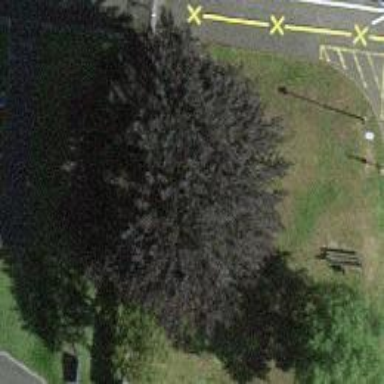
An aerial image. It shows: Beautiful tree in nature.